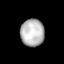
Tissue: lung
Cell type: Others
Senescence score: 0.174
Nuclear area (px): 637
Mean DAPI intensity: 182.148